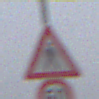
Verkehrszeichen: FussgaengerLinks
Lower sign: Geschwindigkeit50
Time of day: Midday
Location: Outdoor (Suburban)
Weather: Overcast
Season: NotSpecified
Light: Natural